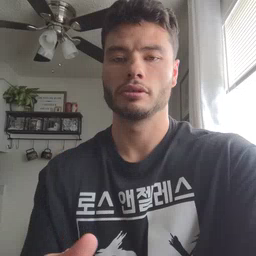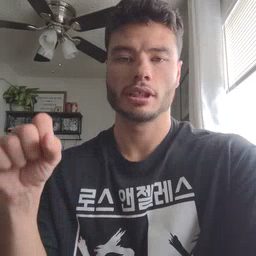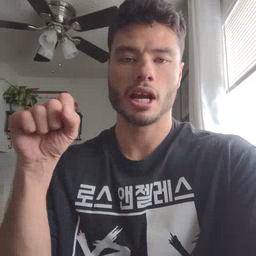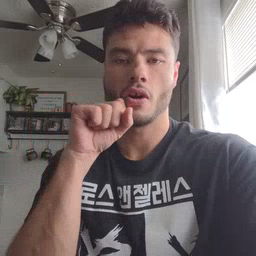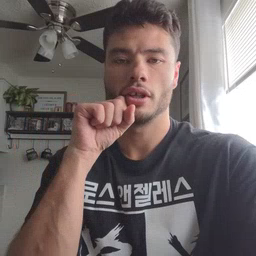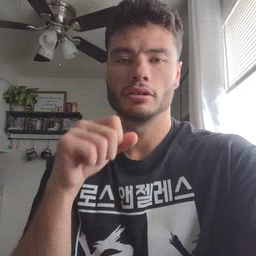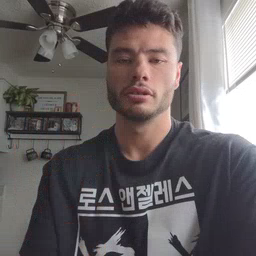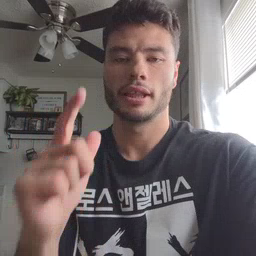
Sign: carrot